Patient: sex F, age 68
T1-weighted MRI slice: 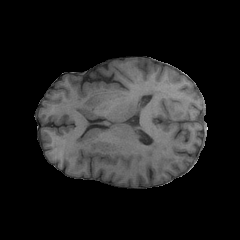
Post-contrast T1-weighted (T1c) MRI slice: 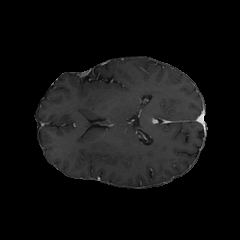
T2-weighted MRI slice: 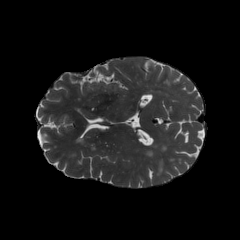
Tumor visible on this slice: yes
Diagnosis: Glioblastoma, IDH-wildtype
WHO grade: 4